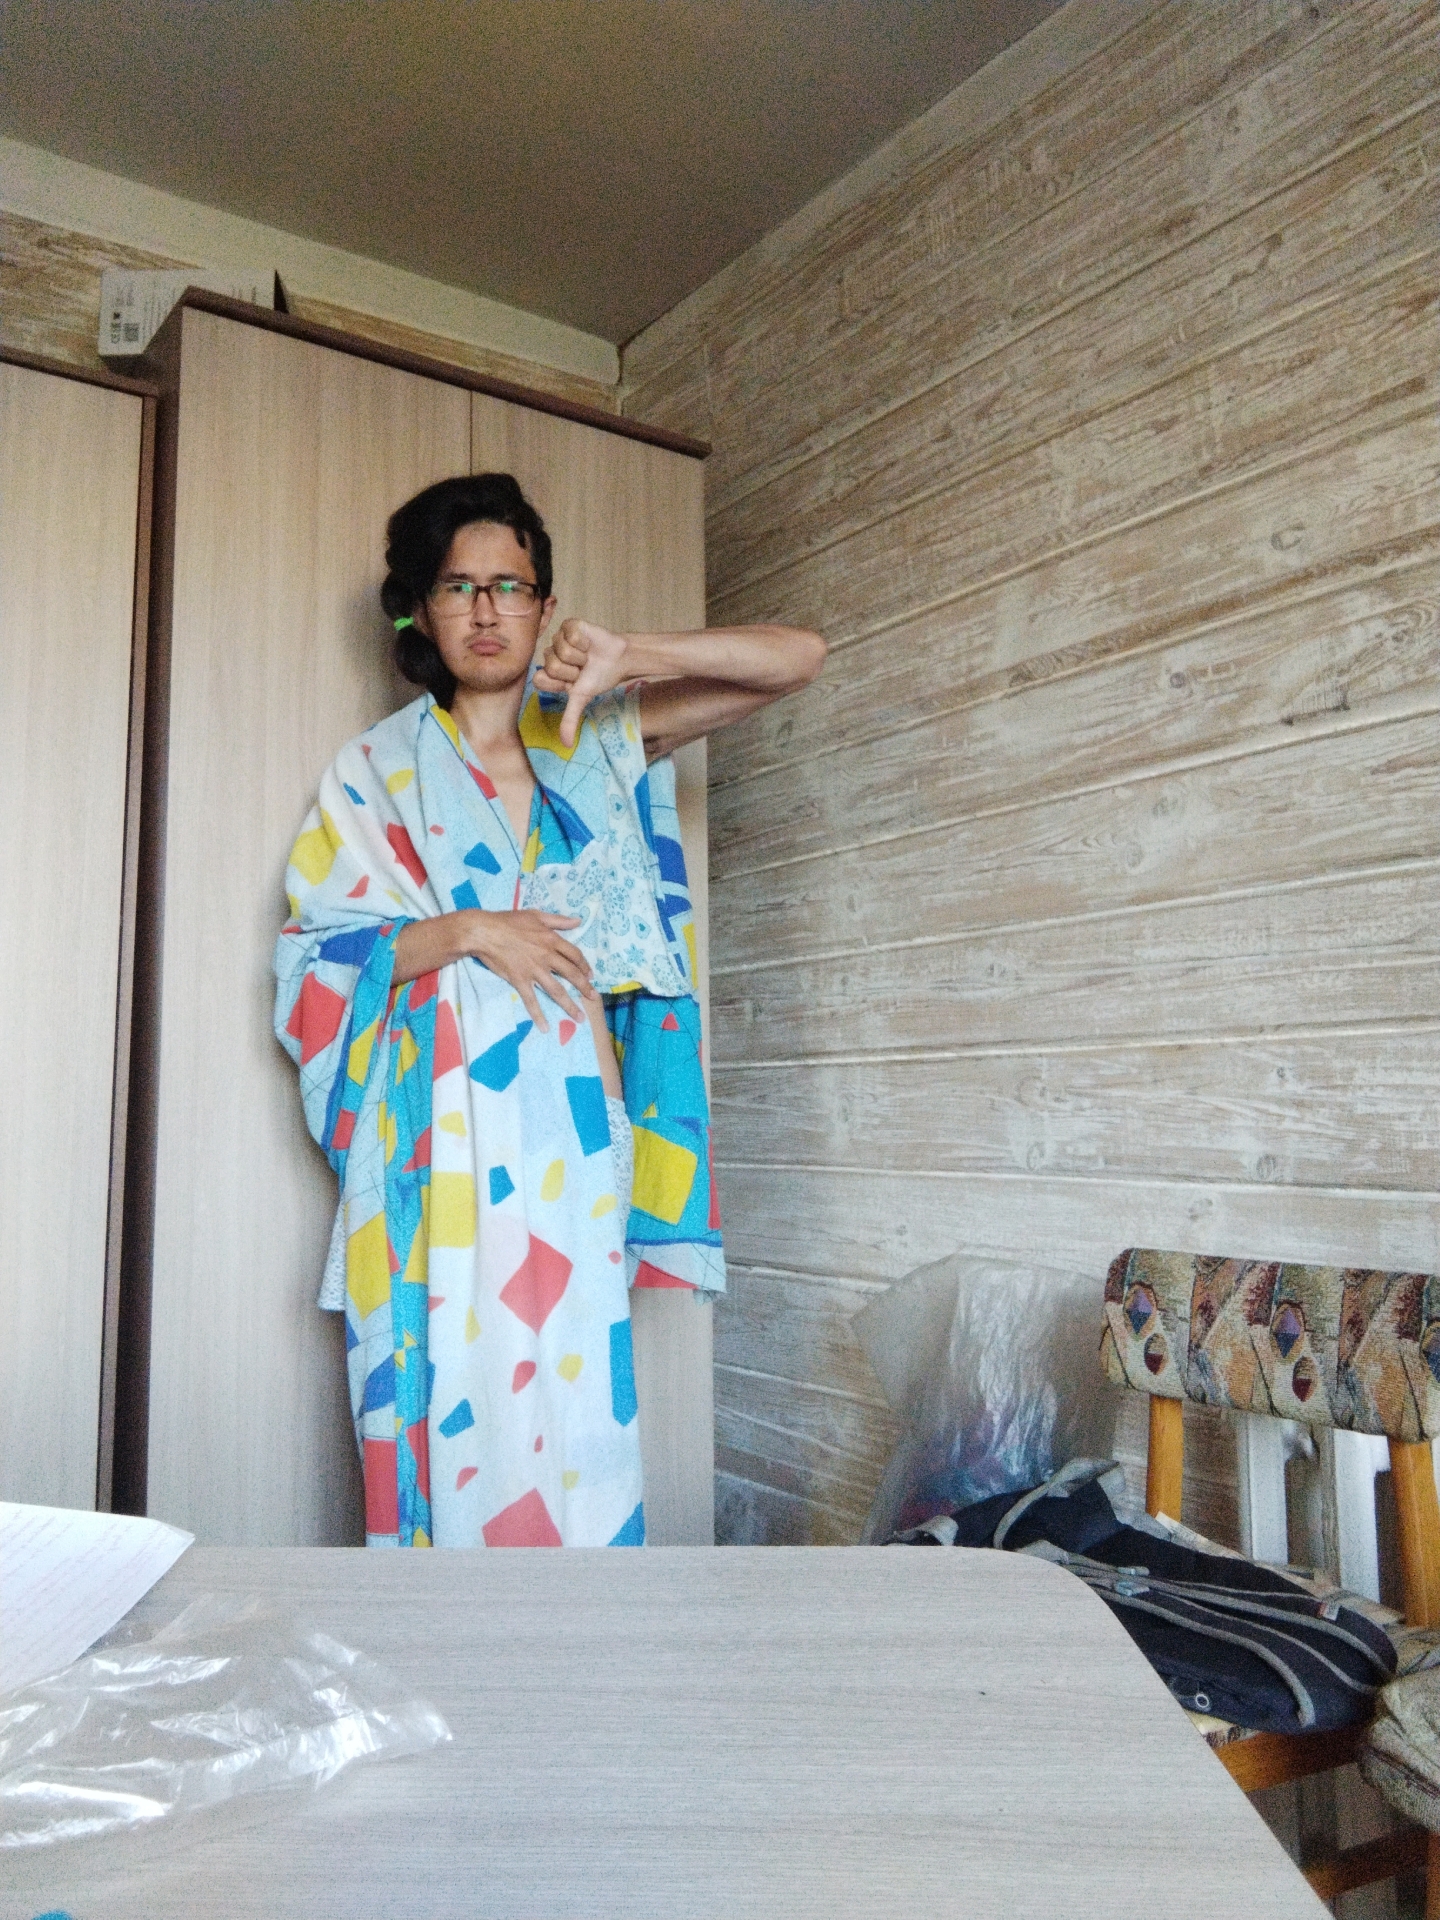
Label: noise